Question: I have already customize the Page Editor Language Selector by overriding the webedit command, but I can't figure out how to customize the Content Editor Language Selector:

I am trying to replicate the functionality I added for the Page Editor Language Selector, which sorts the languages by region and then language name, and also adjusts the name to not display the ": language (region)" part.
I have already tried overriding the on the SelectLanguage.xaml.xml shell file, but that is for the More Langauges dialog and not for the initial view of the languages. I have also tried overriding the ribbon:languages command, but that is for the click event on each language for actually selecting it.
Any suggestions where else I should look for this functionality?
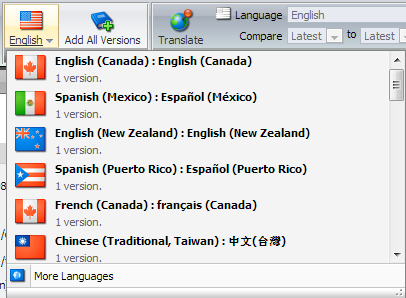
Answer: That menu is generated by '\sitecore\shell\Applications\Content Manager\Galleries\Languages\Gallery Languages.xml' and the associated CodeBeside in 'Sitecore.Shell.Applications.ContentManager.Galleries.Languages.GalleryLanguagesForm, Sitecore.Client'
The rendering of each option is control by '\sitecore\shell\Applications\Content Manager\Galleries\Languages\Gallery Languages.Option.xml' although the values are set from the CodeBeside.
BTW, I just used the Chrome Dev Tools to figure out what was going on. From the Network Panel there is an XHTTP call to 'default.aspx?xmlcontrol=Gallery.Languages'. Useful debugging steps.